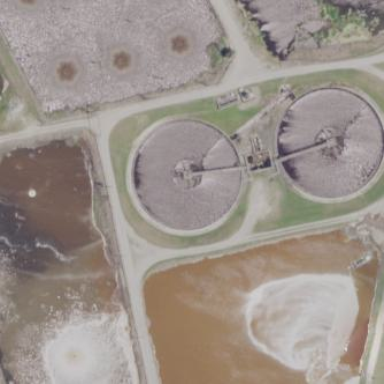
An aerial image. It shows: Image of wastewater.